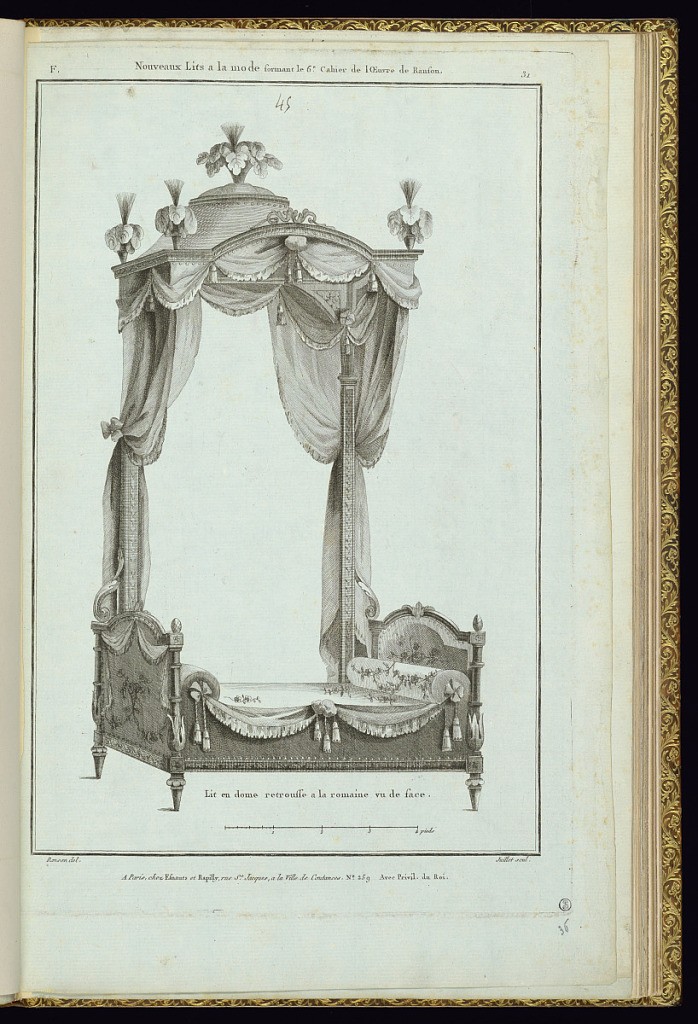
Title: Lit en dome retrousse a la romaine vu de face.
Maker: Pierre Ranson, French, 1736–1786
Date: late 18th century
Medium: Etching and engraving on blue paper
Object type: Print
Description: Design for a bed (front view at an angle) with a crown canopy (baldachin) supported by two bed posts along the side of the bed. The headboard and footboard are the same height with acorn and feather finials. The bed linen and upholstered head and footboards are decorated with floral motifs, bows, and tassels. The bed curtains are tied back to the posts. The posts are carved with a running pattern. The canopy is topped with feather finials. A scale below. The plate is titled, numbered, and signed.